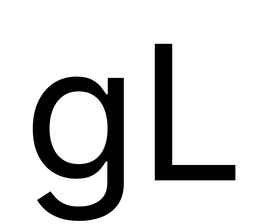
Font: Inter_Regular